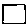
Label: square